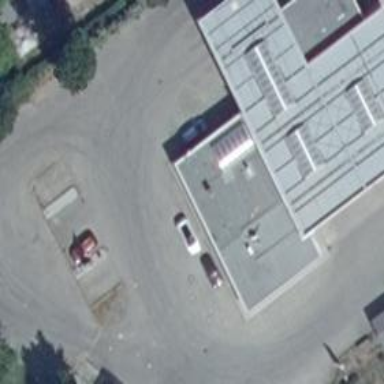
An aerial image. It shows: Building that serves as fuel station.